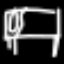
Label: bed